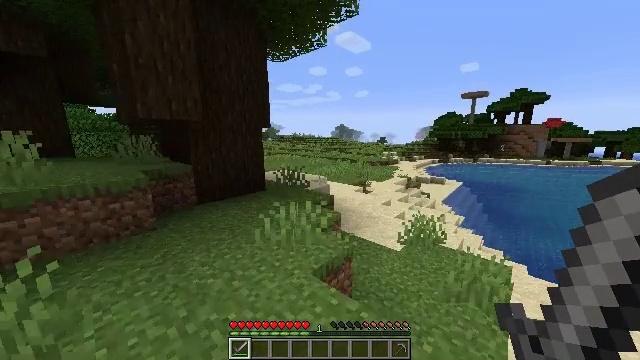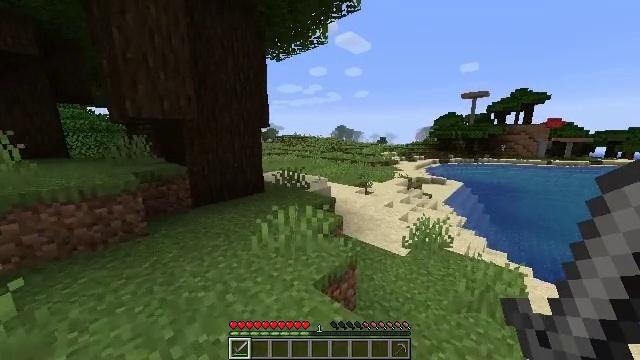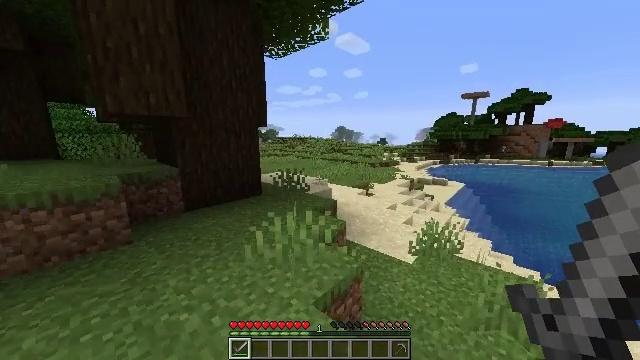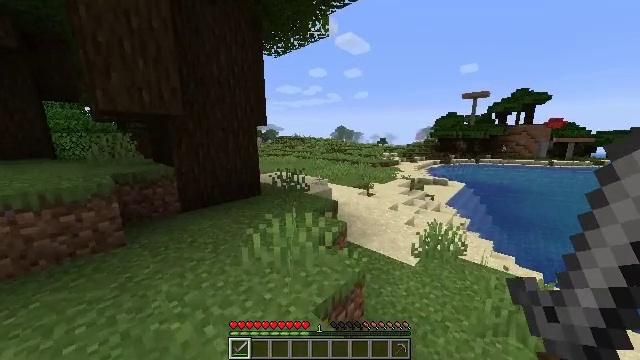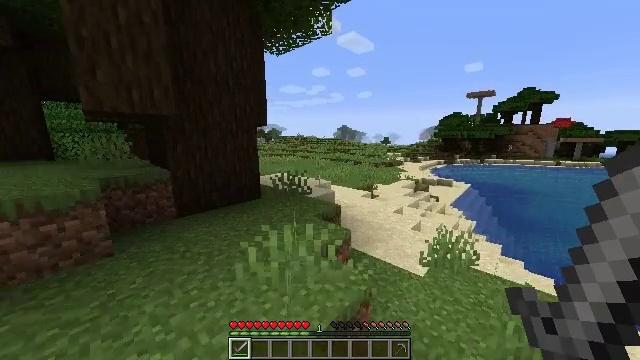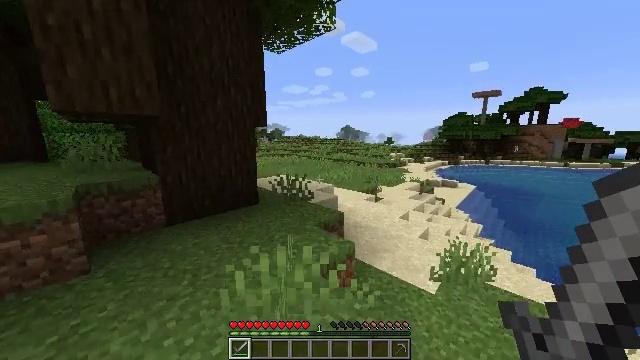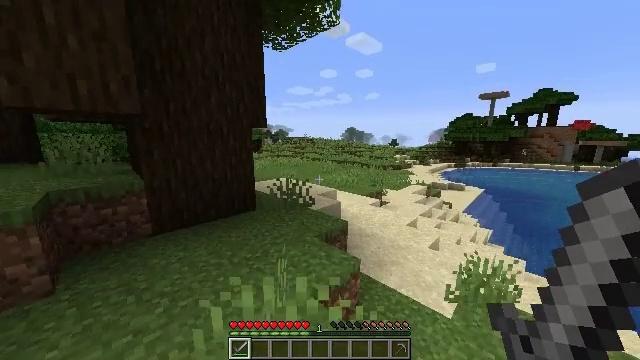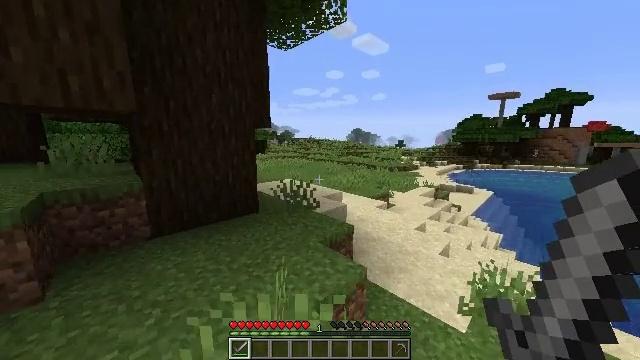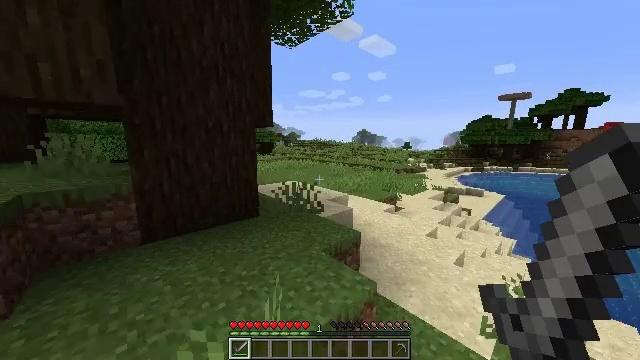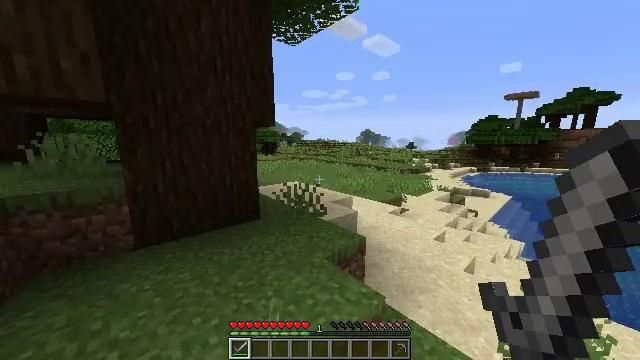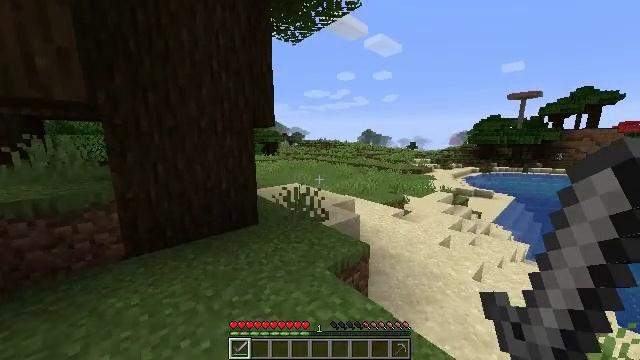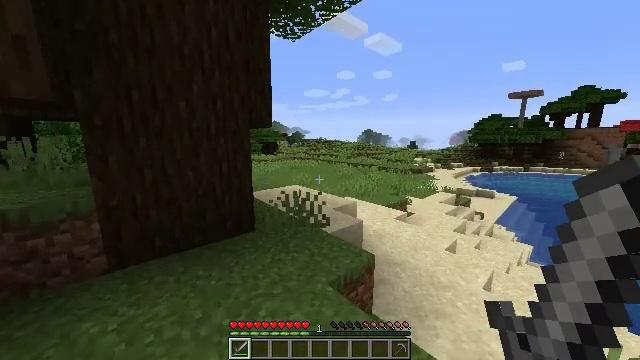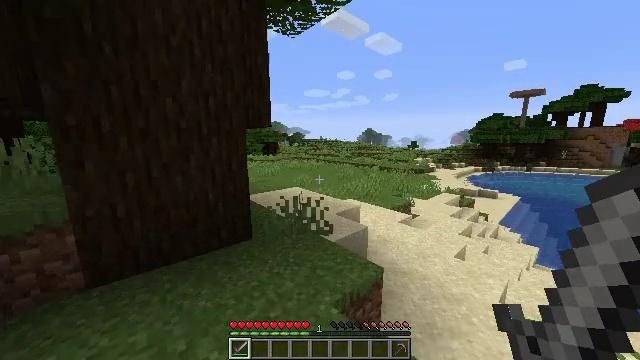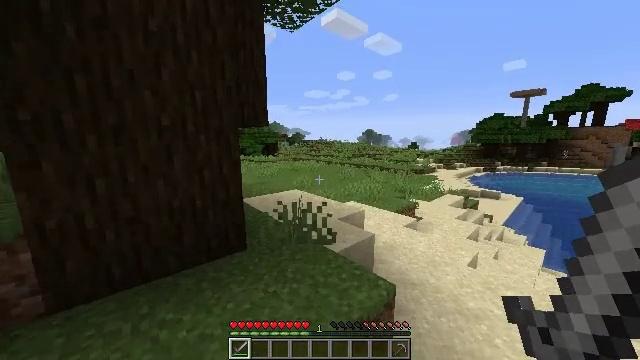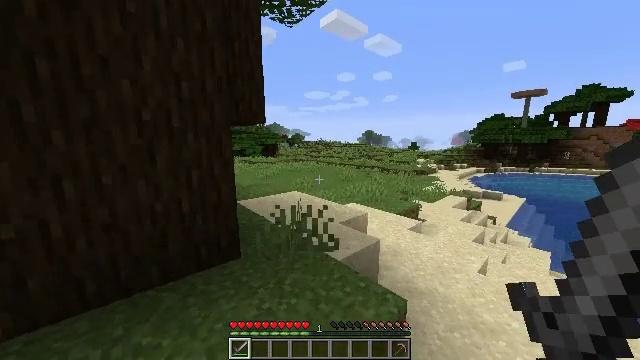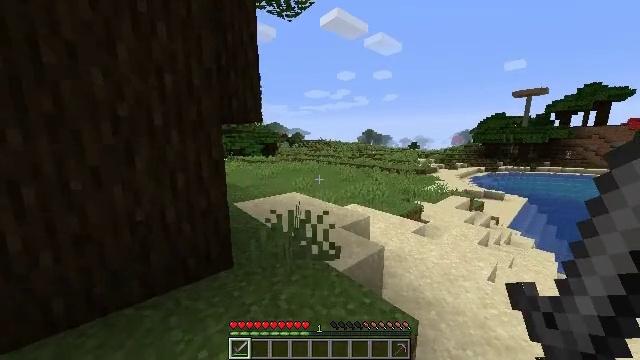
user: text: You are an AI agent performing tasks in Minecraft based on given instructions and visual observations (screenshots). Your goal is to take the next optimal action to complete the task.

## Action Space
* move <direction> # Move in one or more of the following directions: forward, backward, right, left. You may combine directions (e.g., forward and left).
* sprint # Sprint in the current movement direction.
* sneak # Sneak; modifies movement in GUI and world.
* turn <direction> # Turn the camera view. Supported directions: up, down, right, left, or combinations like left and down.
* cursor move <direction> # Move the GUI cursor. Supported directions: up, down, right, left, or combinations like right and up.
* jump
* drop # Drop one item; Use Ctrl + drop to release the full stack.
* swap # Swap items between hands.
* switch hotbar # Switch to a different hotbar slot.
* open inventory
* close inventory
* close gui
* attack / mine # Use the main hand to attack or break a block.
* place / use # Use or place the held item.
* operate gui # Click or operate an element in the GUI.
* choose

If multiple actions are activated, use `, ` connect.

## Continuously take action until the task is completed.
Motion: motion action
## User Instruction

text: Craft a cooked cod in the furnace.
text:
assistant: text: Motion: move forward
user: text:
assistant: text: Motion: move forward
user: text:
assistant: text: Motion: move forward
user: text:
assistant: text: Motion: move forward
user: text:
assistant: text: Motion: move forward
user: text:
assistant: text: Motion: move forward, turn left
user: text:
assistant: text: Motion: move forward, turn left
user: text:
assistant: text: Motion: move forward, turn left
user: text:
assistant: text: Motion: move forward
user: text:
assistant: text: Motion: move forward
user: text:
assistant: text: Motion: move forward
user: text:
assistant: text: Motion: move forward
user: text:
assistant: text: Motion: move forward
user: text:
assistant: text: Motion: move forward
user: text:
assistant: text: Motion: move forward
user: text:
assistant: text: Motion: move forward
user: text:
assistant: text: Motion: move forward
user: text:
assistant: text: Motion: move forward
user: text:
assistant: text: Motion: move forward
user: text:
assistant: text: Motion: move forward
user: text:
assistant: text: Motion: move forward
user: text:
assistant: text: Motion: move forward
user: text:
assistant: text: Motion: move forward
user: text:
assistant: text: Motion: move forward
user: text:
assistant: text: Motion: move forward
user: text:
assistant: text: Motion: move forward
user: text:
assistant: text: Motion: move forward
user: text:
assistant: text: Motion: move forward
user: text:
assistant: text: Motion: move forward
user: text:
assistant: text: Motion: move forward